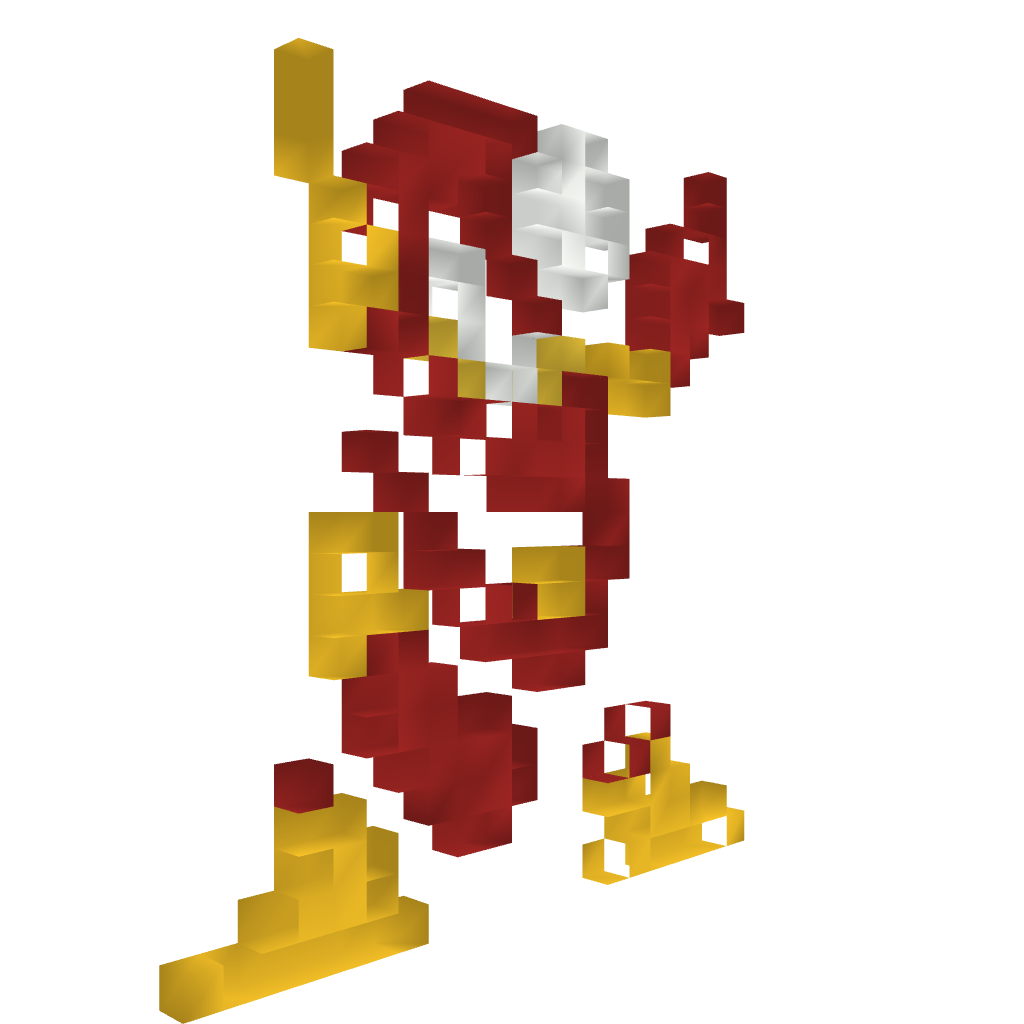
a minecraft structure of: Metalman (ErnieCIII)